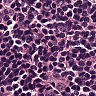
Metastatic tissue present: no